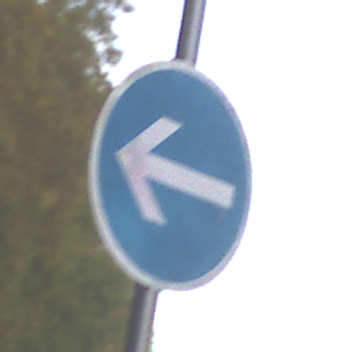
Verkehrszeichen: VorgeschriebeneFahrtrichtungHierLinks
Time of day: MorningAfternoon
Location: Outdoor (Suburban)
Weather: PartlyCloudy
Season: NotSpecified
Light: Natural